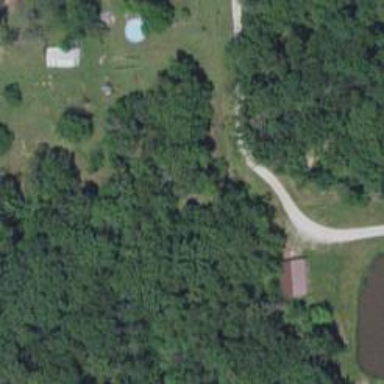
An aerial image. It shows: Driveway leading to service road.